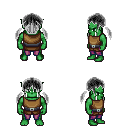
a pixel art fantasy rpg character, male body template, orc, green skin, leather chest armor, magenta pants, gray twin-tailed hairstyle, four views (front, back, left, right), 2x2 character sprite sheet, small pixel art, hard edges, no anti-aliasing